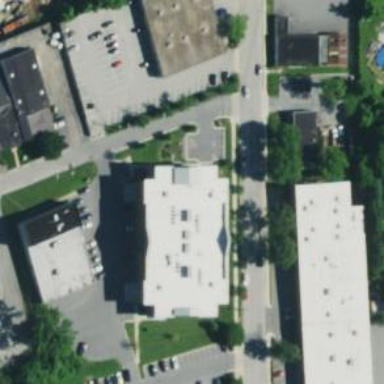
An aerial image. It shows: Nursing home.